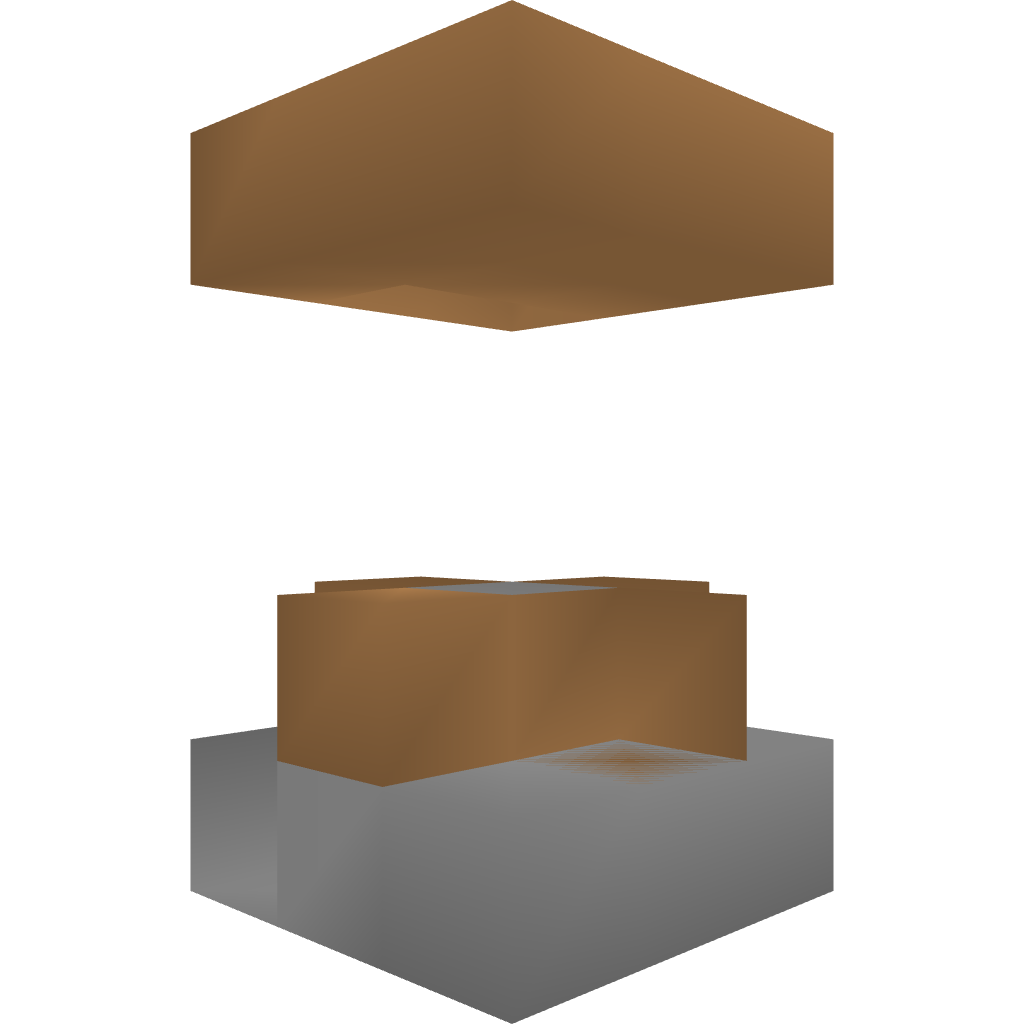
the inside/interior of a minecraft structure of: Herobrine's Well